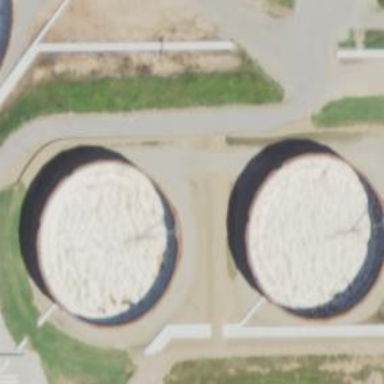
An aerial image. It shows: Storage tank that is man-made.